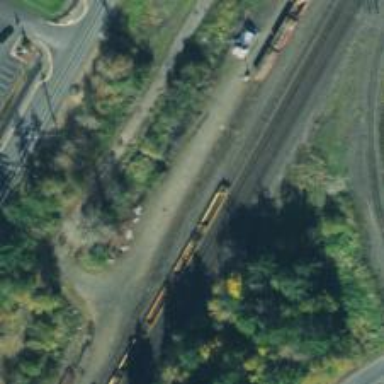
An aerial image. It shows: Railway siding with rails.